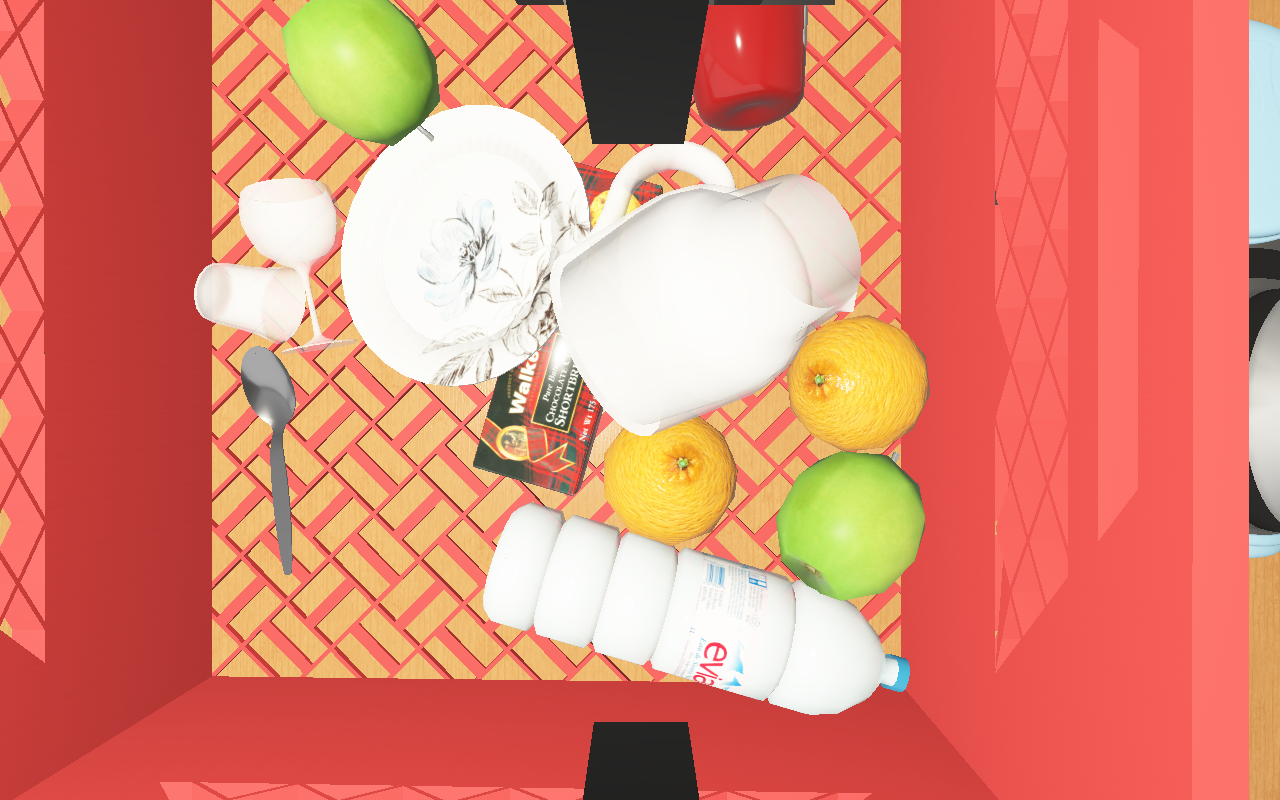
Objects in the scene:
water bottle
apple
apple
orange
orange
glass
wineglass
cereal box
cereal box
biscuit box